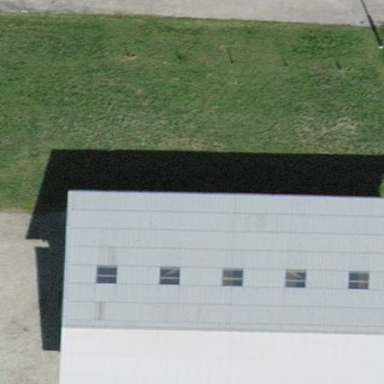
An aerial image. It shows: Farm auxiliary building.